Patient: sex F, age 56
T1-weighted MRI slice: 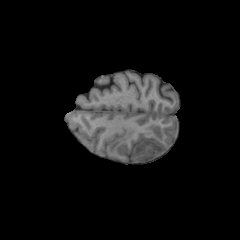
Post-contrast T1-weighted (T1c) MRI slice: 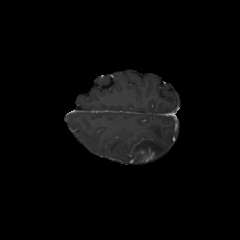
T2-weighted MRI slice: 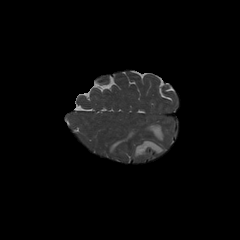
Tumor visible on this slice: yes
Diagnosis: Glioblastoma, IDH-wildtype
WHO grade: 4